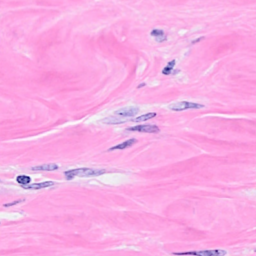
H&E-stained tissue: Breast